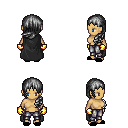
a pixel art fantasy rpg character, female body template, human, tanned skin, black cape, metal pants, gray left-swept hairstyle, gold gloves, black slippers, four views (front, back, left, right), 2x2 character sprite sheet, small pixel art, hard edges, no anti-aliasing